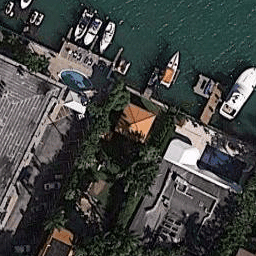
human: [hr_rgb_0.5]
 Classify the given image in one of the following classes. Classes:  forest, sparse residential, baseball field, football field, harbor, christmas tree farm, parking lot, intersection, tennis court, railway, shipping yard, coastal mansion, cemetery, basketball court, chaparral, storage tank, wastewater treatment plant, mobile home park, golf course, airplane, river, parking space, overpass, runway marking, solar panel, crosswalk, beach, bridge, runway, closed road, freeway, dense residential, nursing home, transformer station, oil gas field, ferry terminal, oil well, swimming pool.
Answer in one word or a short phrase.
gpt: coastal mansion